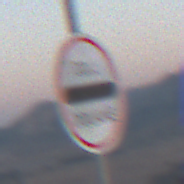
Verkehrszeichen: Zollstelle
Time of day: SunriseSunset
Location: Outdoor (Nature)
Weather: Clear
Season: NotSpecified
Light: Natural